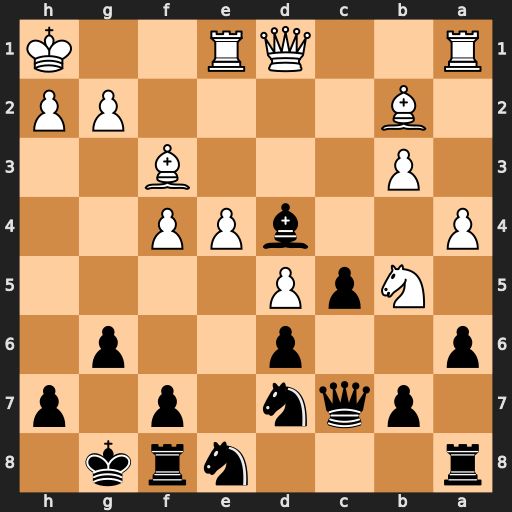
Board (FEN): r3nrk1/1pqn1p1p/p2p2p1/1NpP4/P2bPP2/1P3B2/1B4PP/R2QR2K
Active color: b
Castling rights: -
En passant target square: -
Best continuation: axb5 Bxd4 cxd4